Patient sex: M
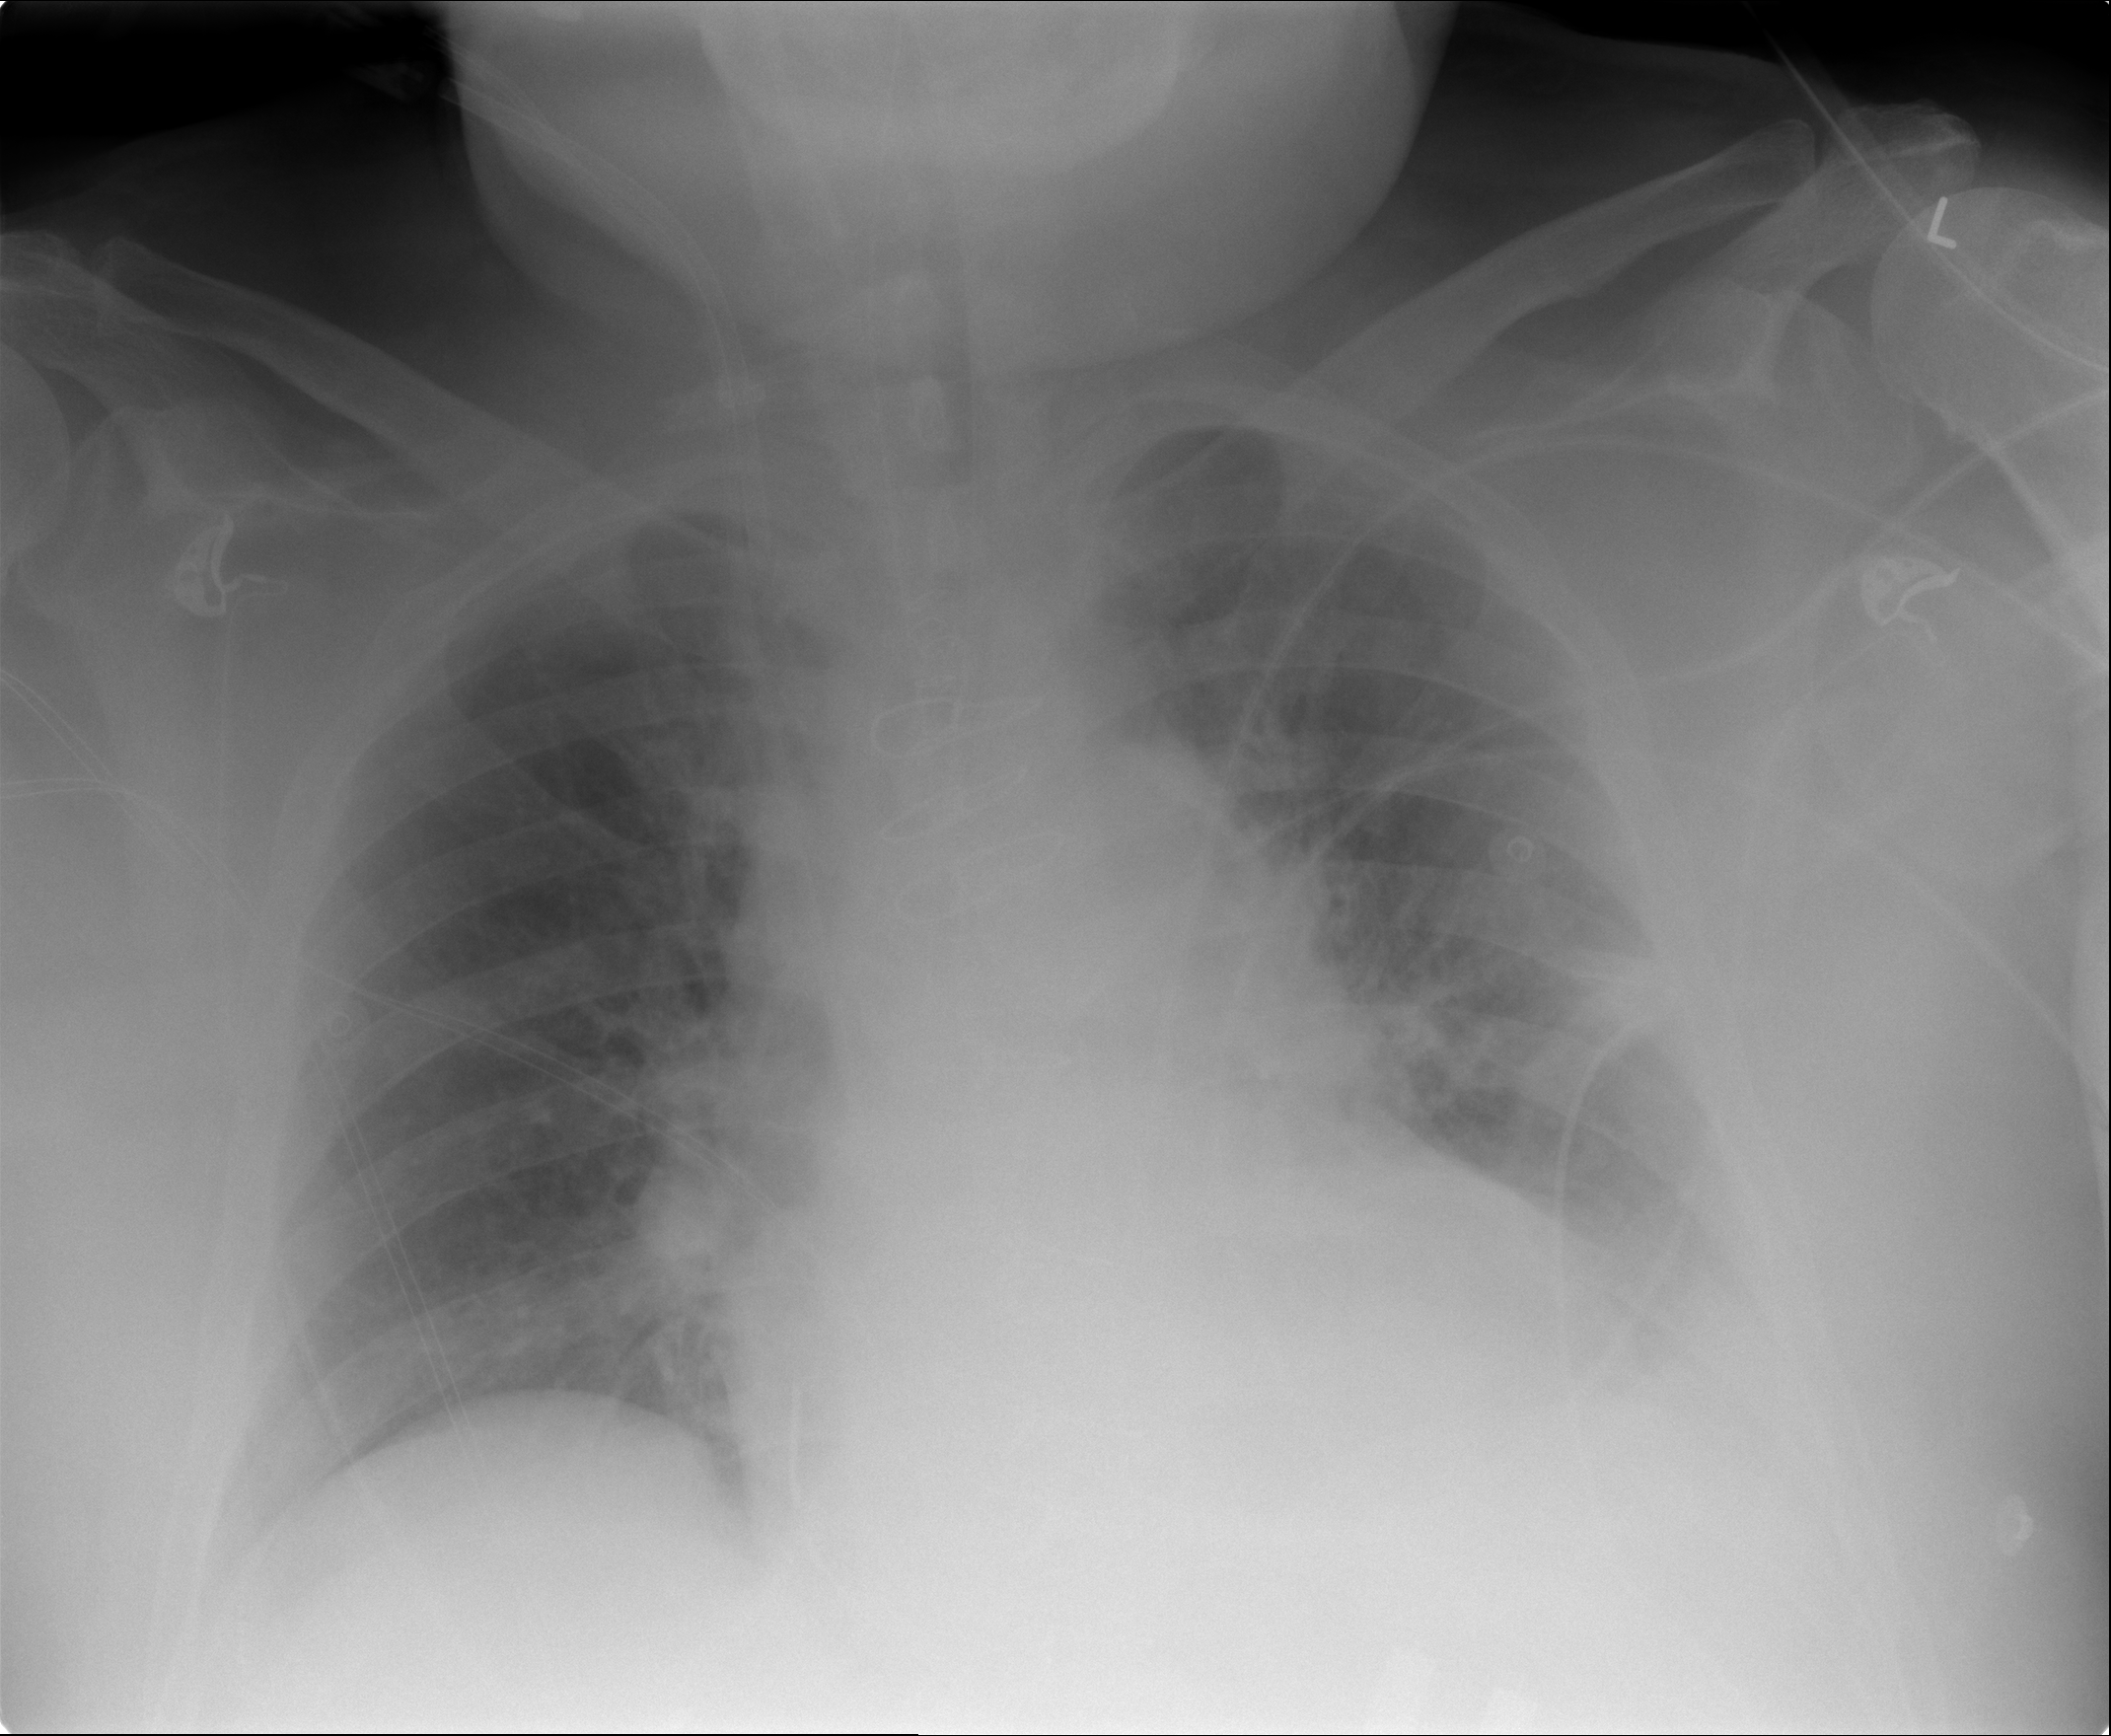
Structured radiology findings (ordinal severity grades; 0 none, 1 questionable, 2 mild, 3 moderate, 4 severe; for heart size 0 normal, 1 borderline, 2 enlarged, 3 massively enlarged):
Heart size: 2
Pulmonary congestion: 2
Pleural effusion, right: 0
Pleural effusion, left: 1
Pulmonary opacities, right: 1
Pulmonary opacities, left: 1
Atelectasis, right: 2
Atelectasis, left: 2